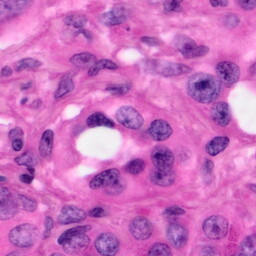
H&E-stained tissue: Pancreatic